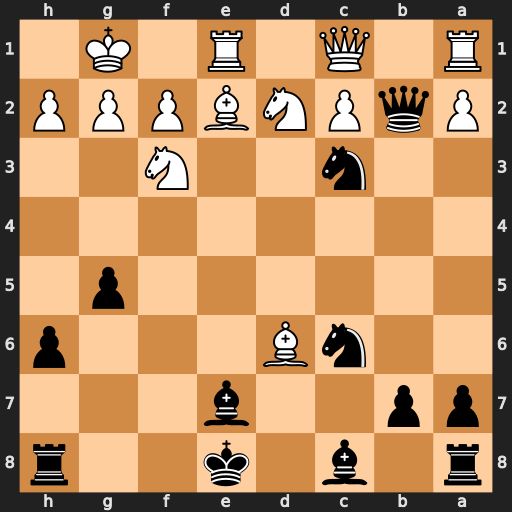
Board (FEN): r1b1k2r/pp2b3/2nB3p/6p1/8/2n2N2/PqPNBPPP/R1Q1R1K1
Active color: b
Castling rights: kq
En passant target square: -
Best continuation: Qxc1 Raxc1 Bxd6